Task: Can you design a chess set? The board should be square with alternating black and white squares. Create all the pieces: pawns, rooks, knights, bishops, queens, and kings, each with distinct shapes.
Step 1477:
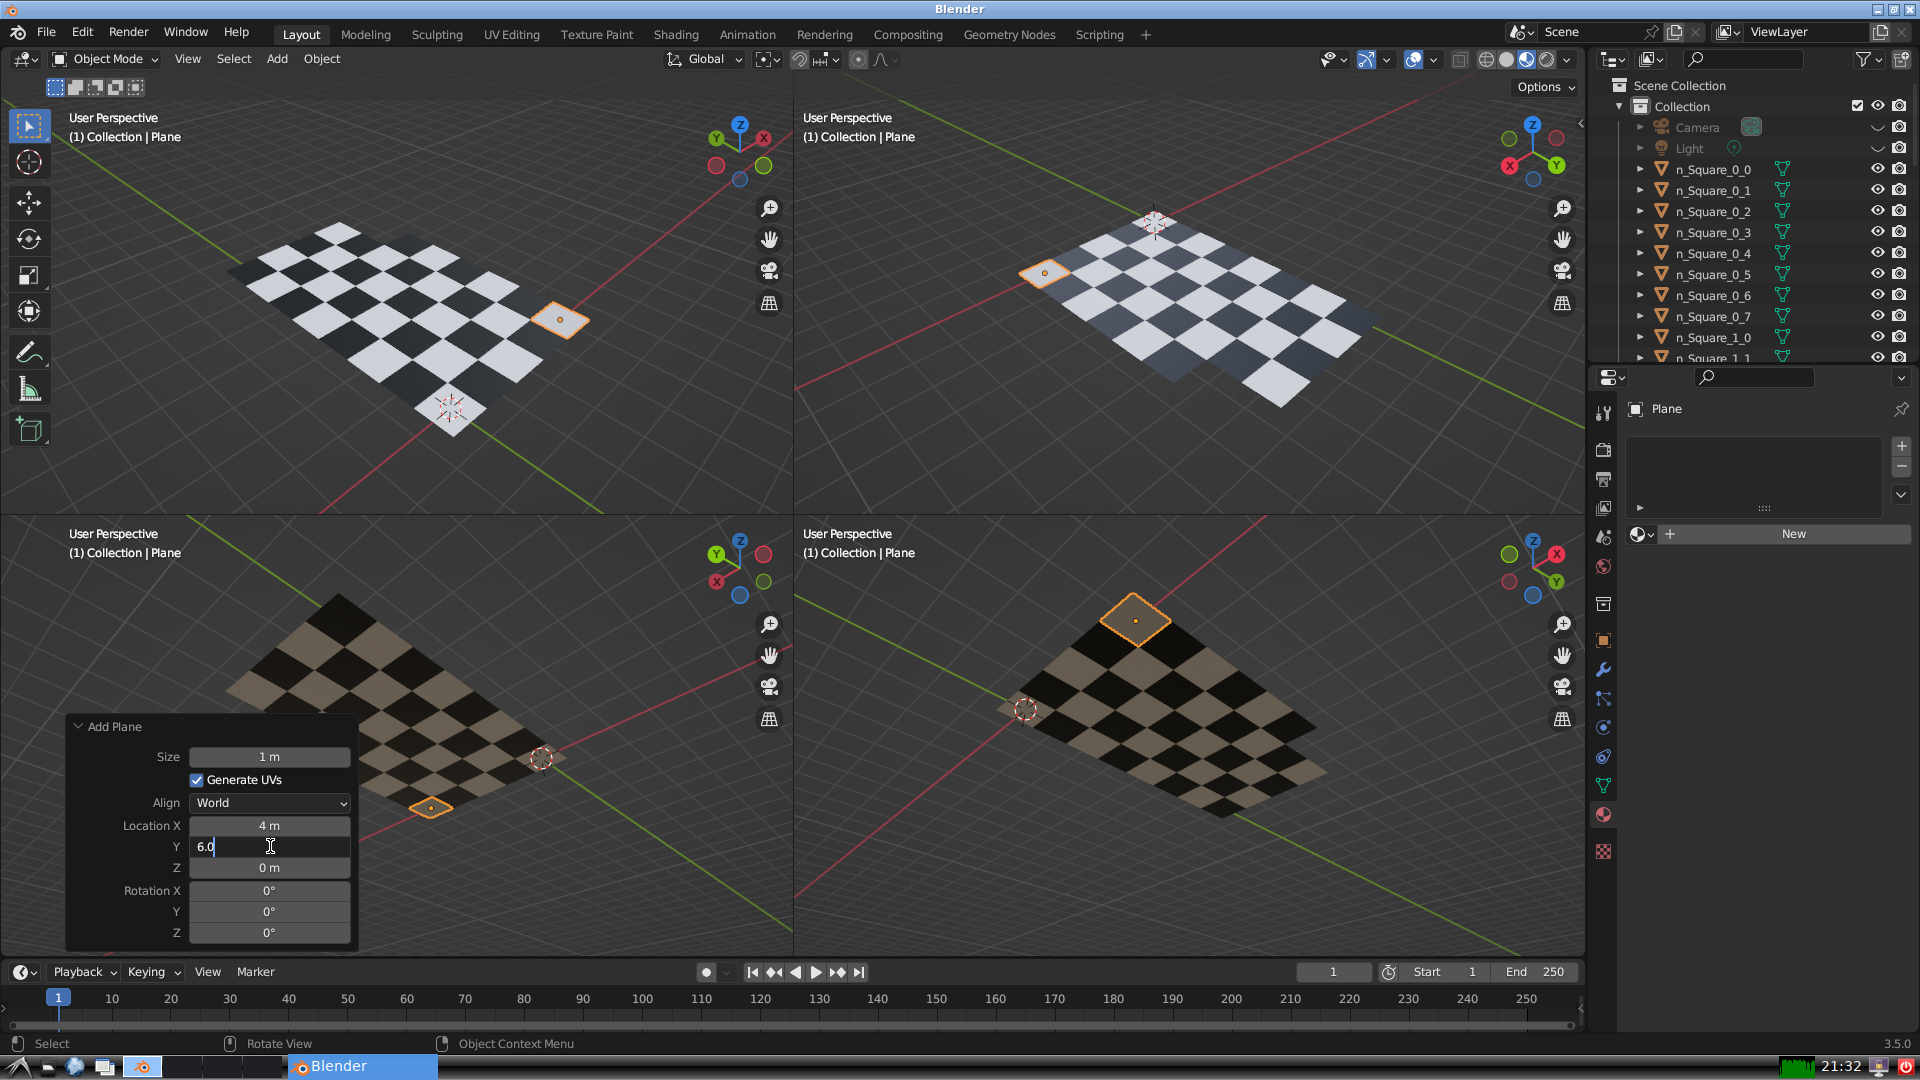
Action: {"key_press": ['Return']}